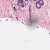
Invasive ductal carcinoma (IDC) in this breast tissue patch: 0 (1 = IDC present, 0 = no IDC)